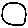
Label: circle